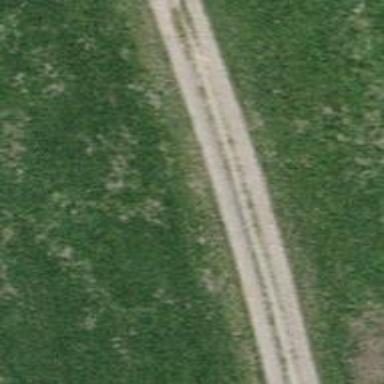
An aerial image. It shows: Track with grade2 tracktype.